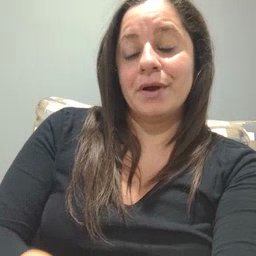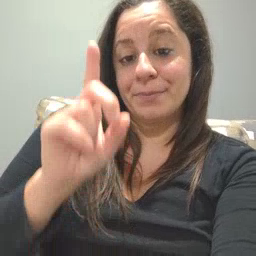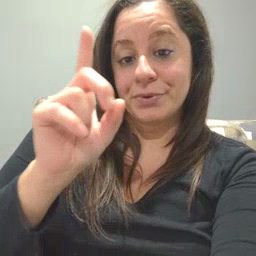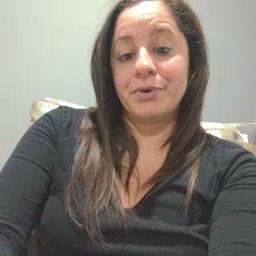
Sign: up